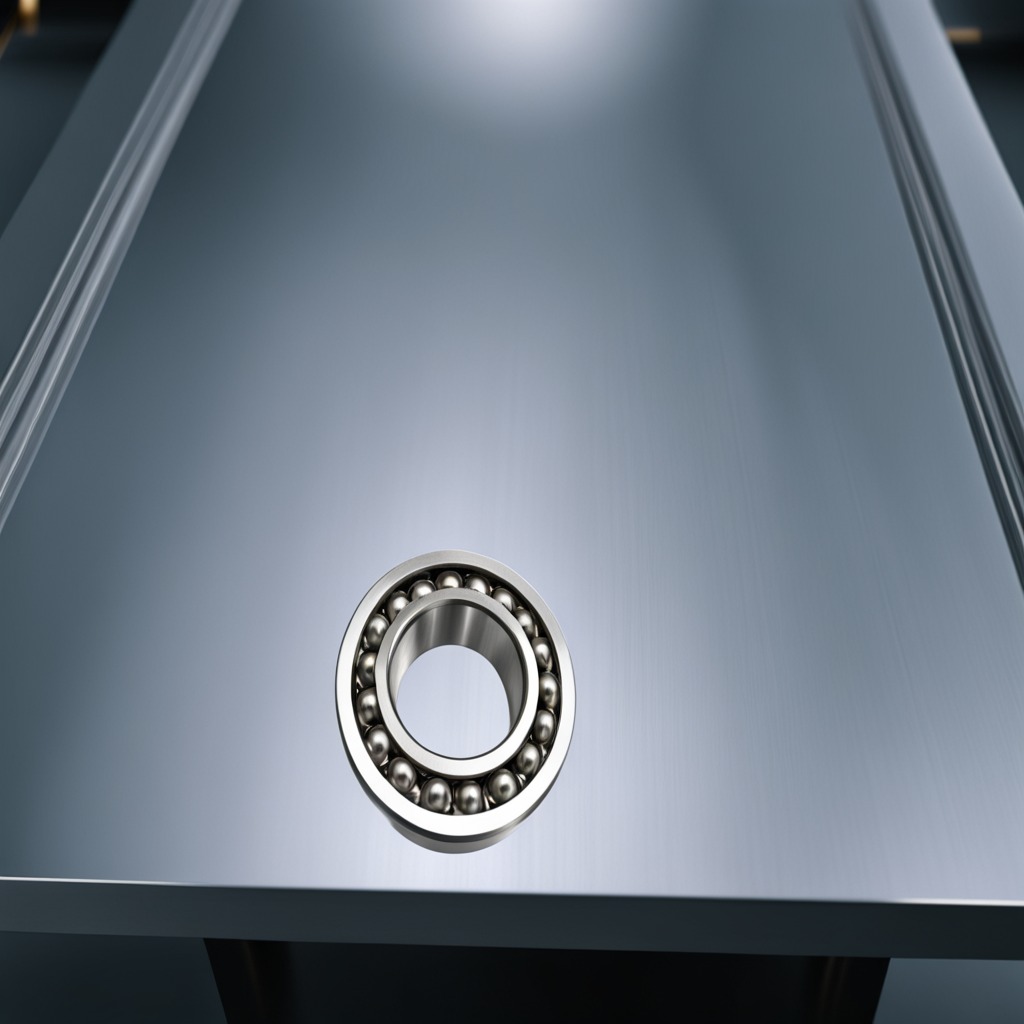
A metal ball bearing is lying on a metal table in a machine shop under fluorescent lights.